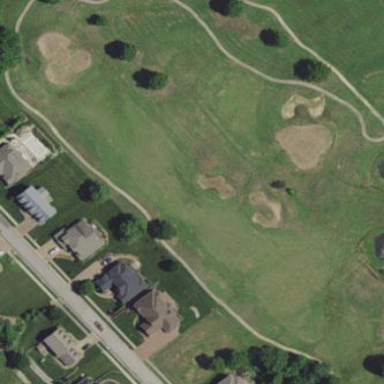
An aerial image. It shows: Rough area on grassy golf course.